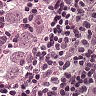
Metastatic tissue present: yes